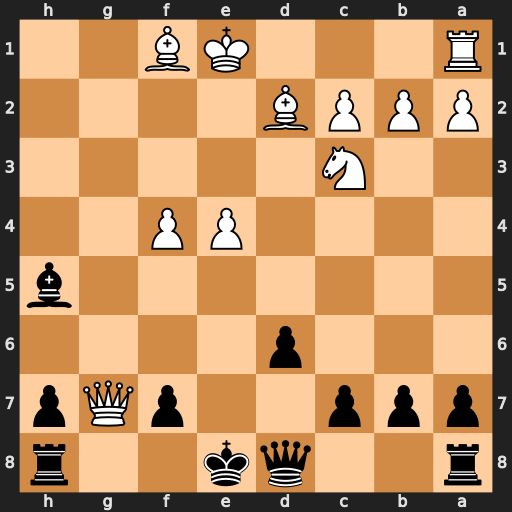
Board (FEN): r2qk2r/ppp2pQp/3p4/7b/4PP2/2N5/PPPB4/R3KB2
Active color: b
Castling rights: Qkq
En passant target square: -
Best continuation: Qh4+ Qg3 Qxg3#